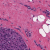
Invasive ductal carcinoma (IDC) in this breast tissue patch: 0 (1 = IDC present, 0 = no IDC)